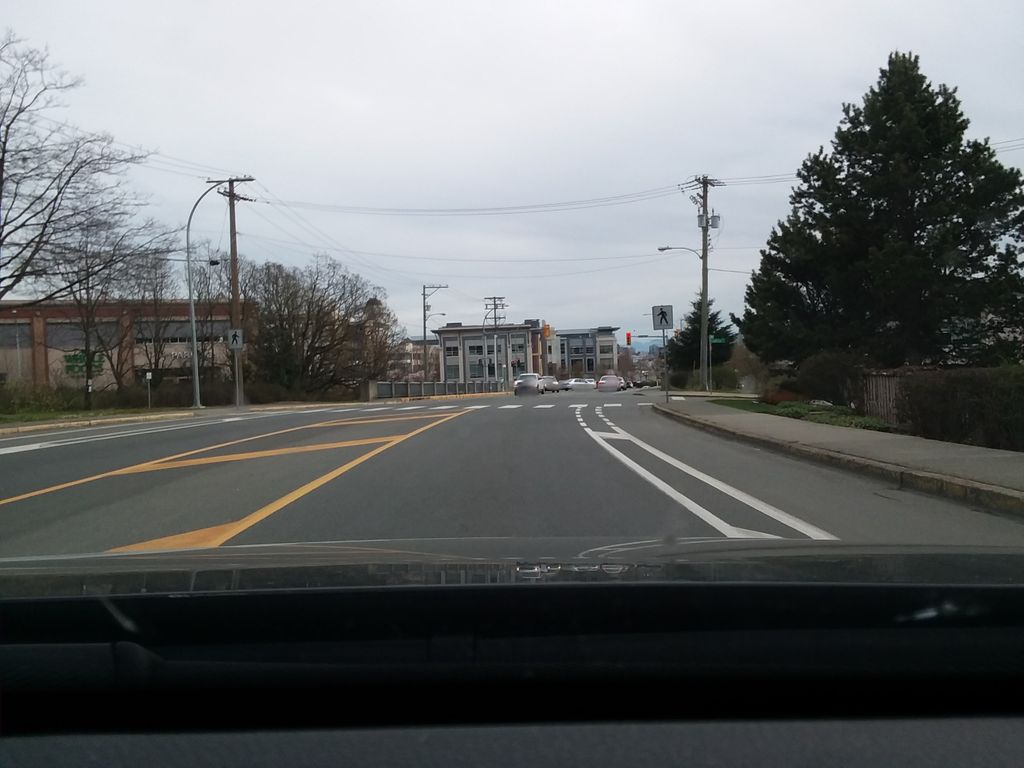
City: victoria